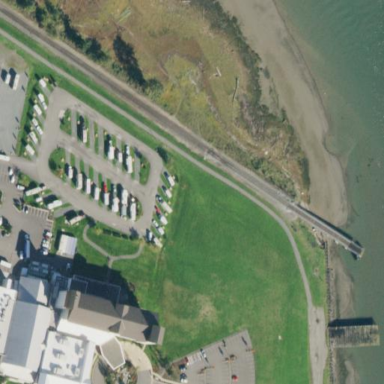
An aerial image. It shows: Caravan site for tourism.